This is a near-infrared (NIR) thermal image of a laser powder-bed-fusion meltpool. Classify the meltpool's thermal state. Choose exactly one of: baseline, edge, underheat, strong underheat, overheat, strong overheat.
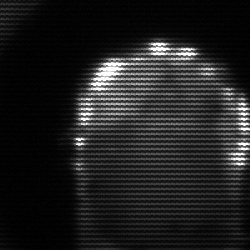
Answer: baseline